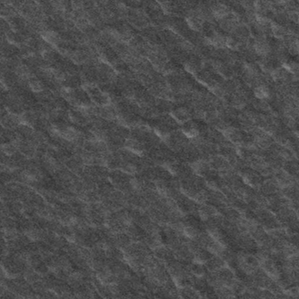
Label: frost